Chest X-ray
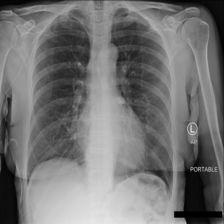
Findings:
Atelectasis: negative
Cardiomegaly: negative
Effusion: negative
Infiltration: negative
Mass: negative
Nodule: negative
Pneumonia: negative
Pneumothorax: negative
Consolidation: negative
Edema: negative
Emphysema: negative
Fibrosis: negative
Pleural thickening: negative
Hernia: negative